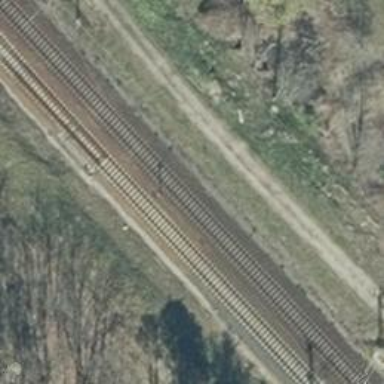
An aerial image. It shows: Railway signal.